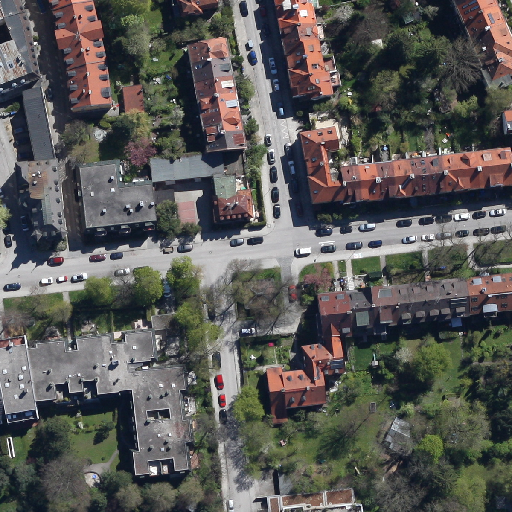
Referring expression: vehicle in the parking area